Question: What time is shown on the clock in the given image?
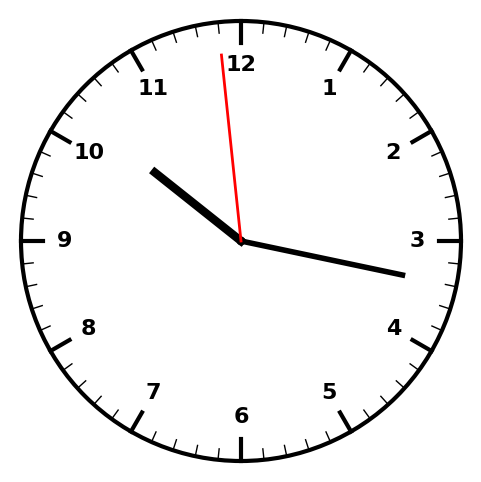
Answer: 10:16:59